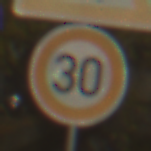
Verkehrszeichen: Geschwindigkeit30
Zusatzzeichen oben: FussgaengerLinks
Umgebung: Outdoor, Urban
Tageszeit: SunriseSunset
Wetter: PartlyCloudy
Licht: Natural
Jahreszeit: Autumn
Kontrast: HighContrast